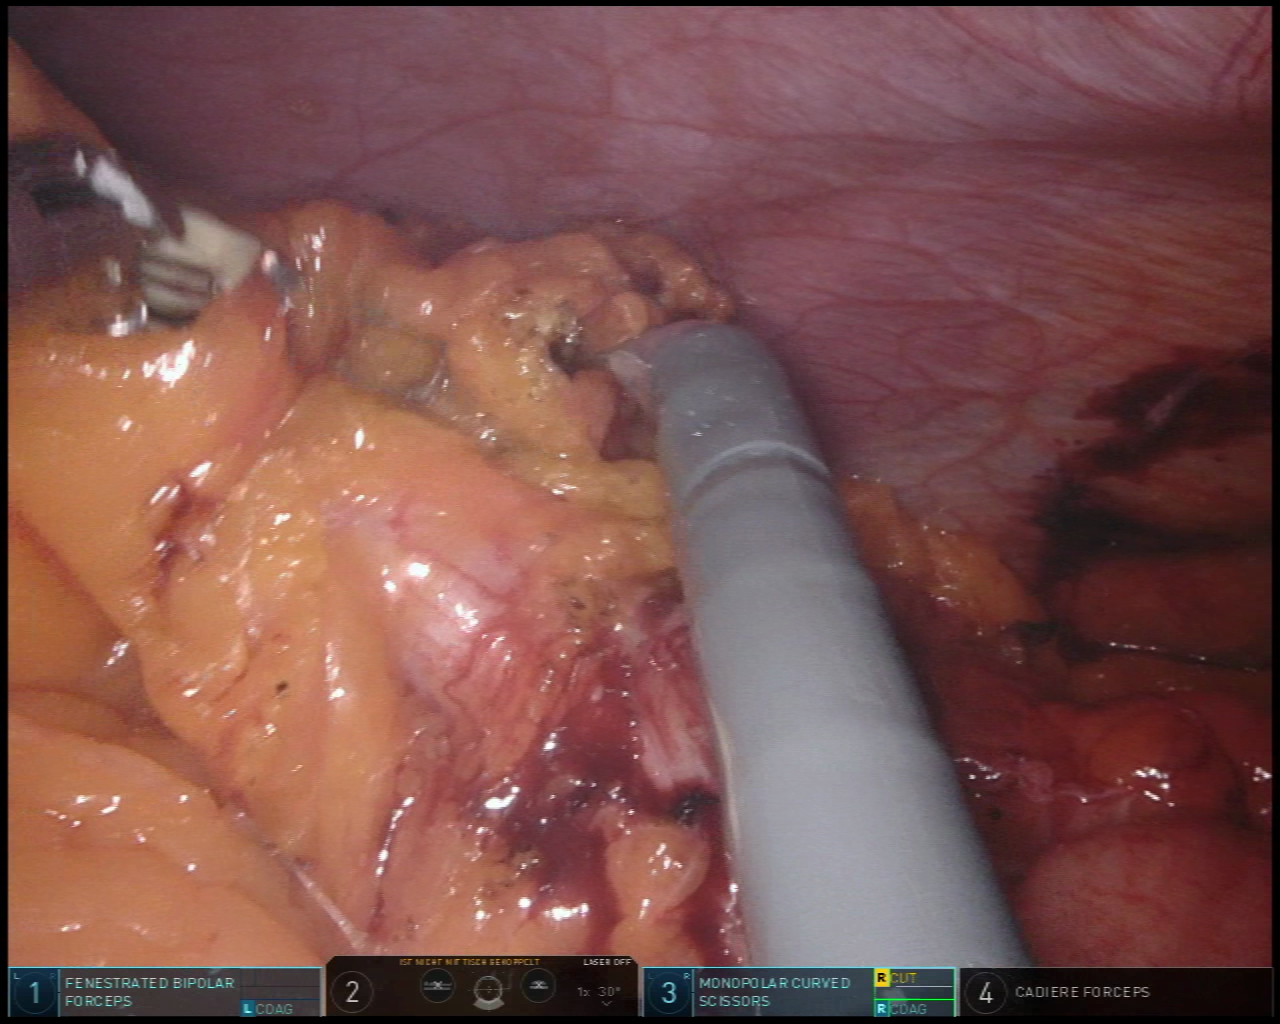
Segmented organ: colon
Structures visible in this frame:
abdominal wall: yes
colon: yes
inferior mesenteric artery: no
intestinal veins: no
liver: no
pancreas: no
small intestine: no
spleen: no
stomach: no
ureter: no
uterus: no
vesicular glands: no